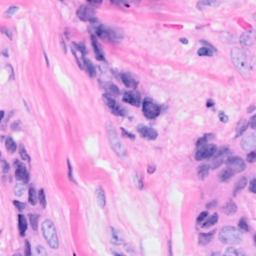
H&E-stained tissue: Breast